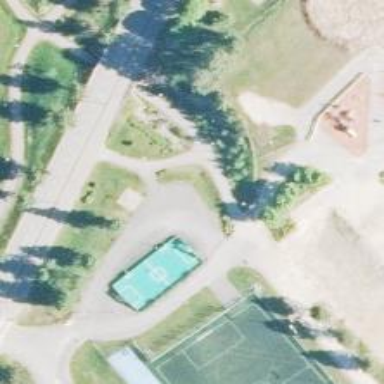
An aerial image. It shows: Parking area with unpaved surface.